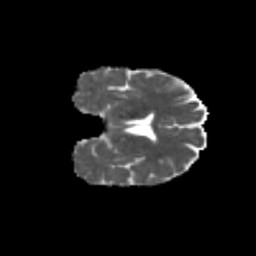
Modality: MD
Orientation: coronal
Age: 53
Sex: female
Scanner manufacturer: siemens
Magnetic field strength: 3 T
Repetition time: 4.71 s
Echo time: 0.0906 s